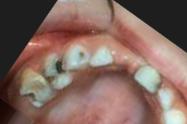
Condition: Caries